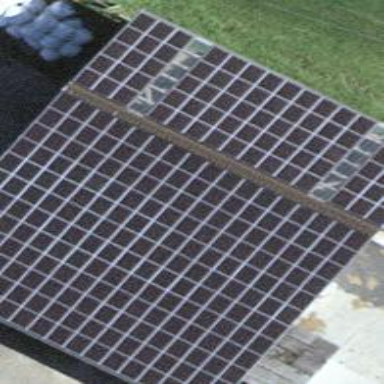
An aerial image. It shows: Solar power generator using photovoltaic method with solar photovoltaic panel types.